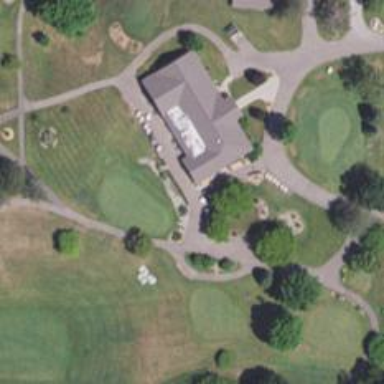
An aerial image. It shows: Path used for both walking and golf.